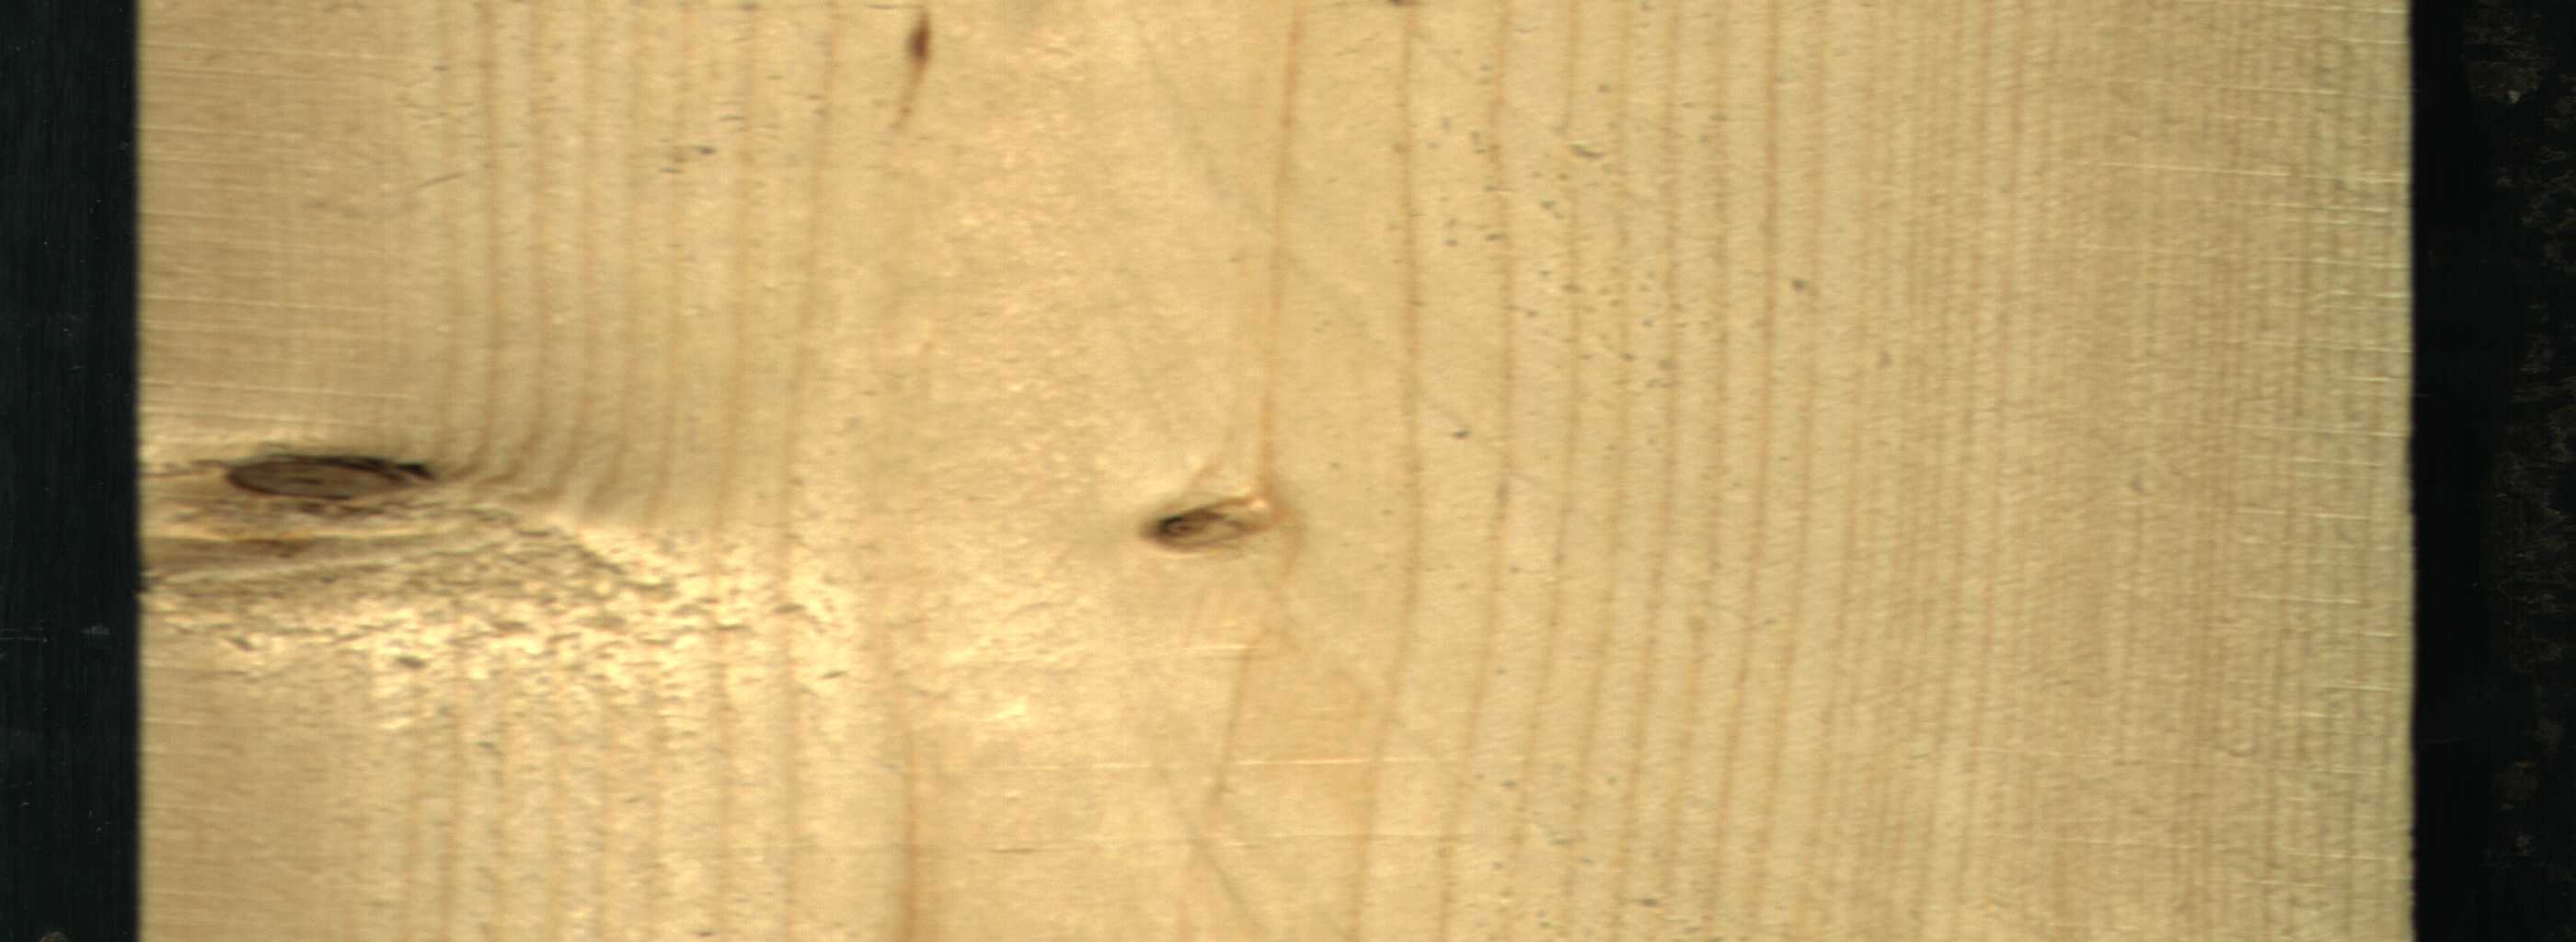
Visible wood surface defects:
Dead_Knot
Live_Knot